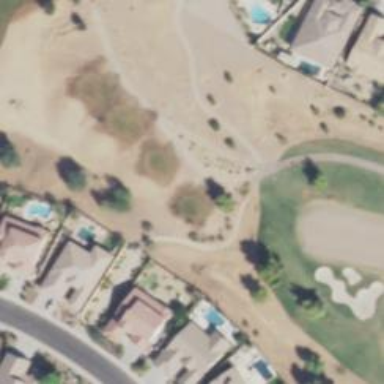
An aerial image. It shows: Well-maintained grade1 path designed for golf carts.